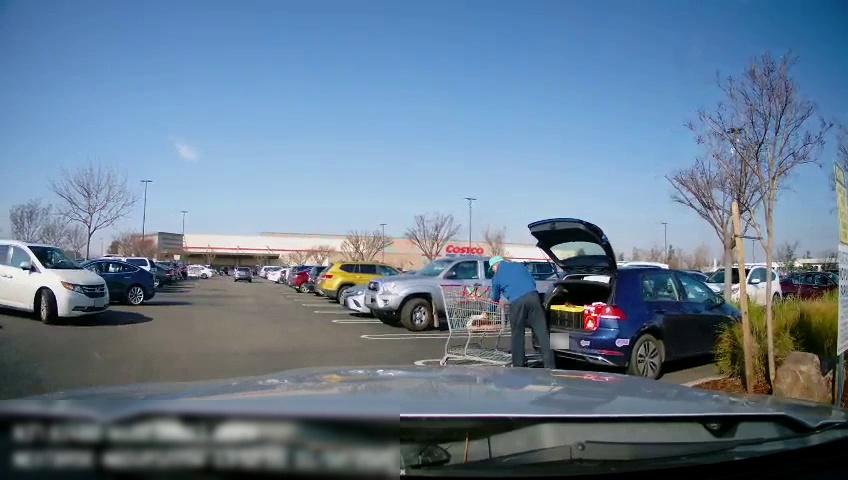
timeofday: Day
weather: Sunny
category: Drivable Space
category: Vehicles | Car
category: Vehicles | Car
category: Vehicles | SUV
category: Vehicles | Car
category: Vehicles | Car
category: Vehicles | Van
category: Vehicles | Truck
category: Vehicles | Car
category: Vehicles | SUV
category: Vehicles | SUV
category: Vehicles | Car
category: Vehicles | Car
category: Pedestrians
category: Vehicles | SUV
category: Vehicles | Van
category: Vehicles | Truck
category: Pedestrians
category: Vehicles | Car
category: Traffic | Signs
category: Traffic | Signs